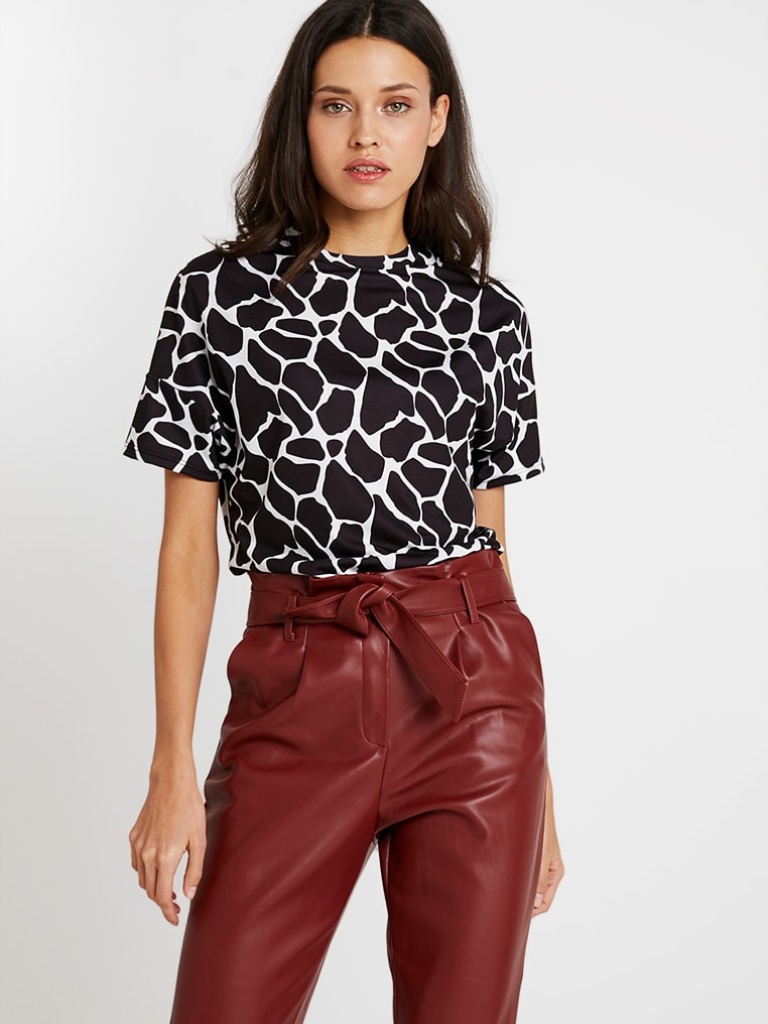
cotton relaxed short sleeve hip length Fully Tucked in crew t-shirt